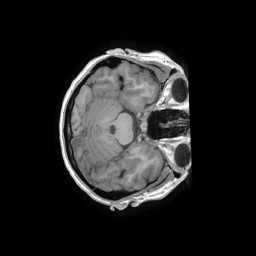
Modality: T1w
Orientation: axial
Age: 22
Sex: female
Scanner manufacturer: ge
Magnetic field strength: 3 T
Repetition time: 0.007292 s
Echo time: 0.002804 s